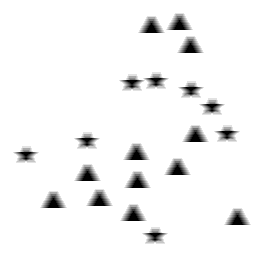
Squares: 0
Triangles: 12
Stars: 8
Total shapes: 20